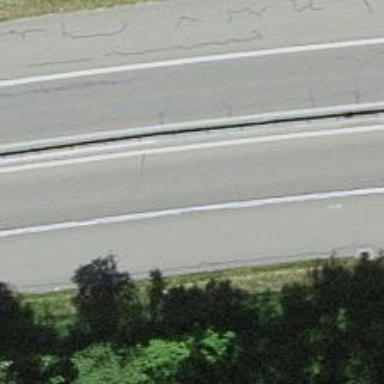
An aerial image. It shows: Trunk highway.